Question: I would like to add a chart like the following picture.

This chart has 3 series (Black, Red, Blue).
The following is a block of code that creates "one" series on a chart...
'''
Excel._Workbook oWorkbook = (Excel._Workbook)oSheet.Parent;
Excel._Chart oChart = (Excel._Chart)oWorkbook.Charts.Add(oSheet, Type.Missing, Type.Missing, Type.Missing);
// Y axis data
Excel.Range oRange = oSheet.get_Range(yRange, Type.Missing);
// Creates a chart
oChart.ChartWizard(oRange, chartType, 2, Excel.XlRowCol.xlColumns, Type.Missing, Type.Missing, false, title, xAxisTitle, yAxisTitle, Type.Missing);
// Sets X axis category
Excel.Series oSeries = (Excel.Series)oChart.SeriesCollection(1);
oSeries.XValues = oSheet.get_Range(xRange, Type.Missing);
oChart.Name = chartName;
'''
MSDN API is not helpful enough and I can hardly find any tutorial or example on this problem. (Or maybe I am not that good searching them)
It would be appreciated if someone gives me a solution.
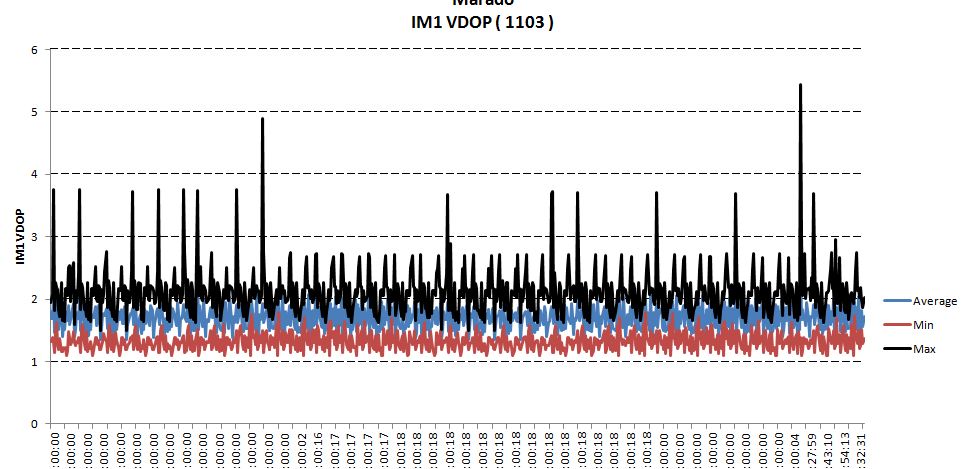
Answer: I could solve this issue with very simple solution.
If I set the yRange (oRange) right, "ChartWizard" method automatically creates the graphs.
So instead of range having "A2:A100", "A2:A100,C2:C100" will generates two lines (series) on one chart and also if the data range includes the heading (or series label), the "ChartWizard" will automatically put the series name in the legend.